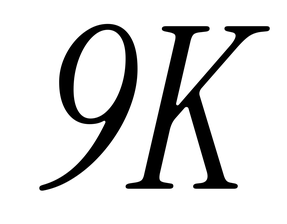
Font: InstrumentSerif-Italic